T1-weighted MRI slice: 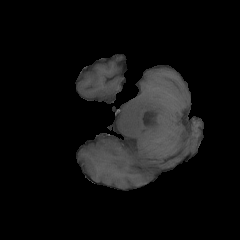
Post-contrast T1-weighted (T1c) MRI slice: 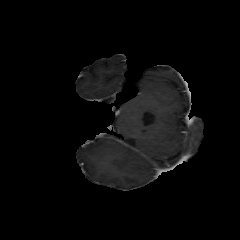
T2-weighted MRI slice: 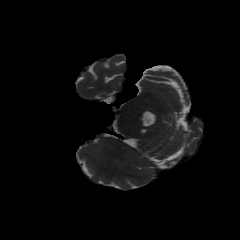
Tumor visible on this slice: no